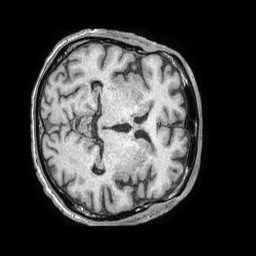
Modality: T1w
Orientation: axial
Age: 74
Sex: male
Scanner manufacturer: philips
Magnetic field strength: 1.5 T
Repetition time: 0.007768 s
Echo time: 0.003599 s